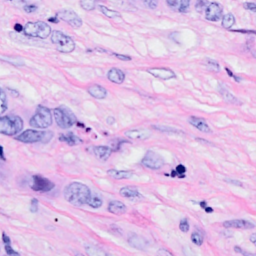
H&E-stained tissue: Breast